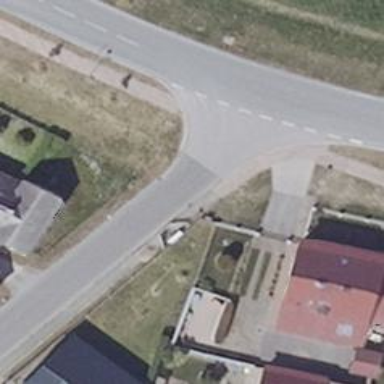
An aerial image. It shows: Residential road with asphalt surface and sidewalk on the left.